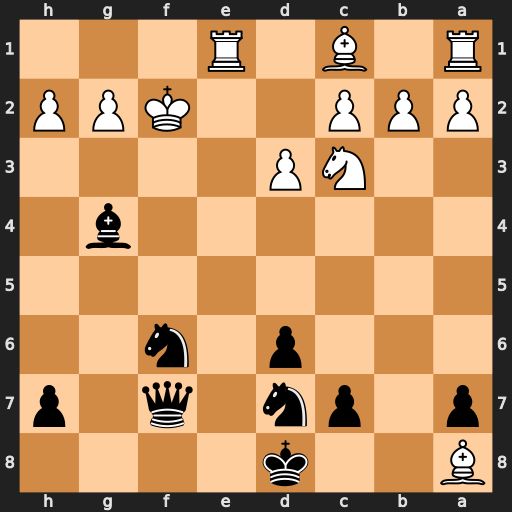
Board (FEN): B2k4/p1pn1q1p/3p1n2/8/6b1/2NP4/PPP2KPP/R1B1R3
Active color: b
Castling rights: -
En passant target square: -
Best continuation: Ne4+ Kg1 Qf2+ Kh1 Qxe1#